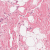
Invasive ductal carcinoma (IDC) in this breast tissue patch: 0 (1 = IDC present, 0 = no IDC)